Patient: sex F, age 86
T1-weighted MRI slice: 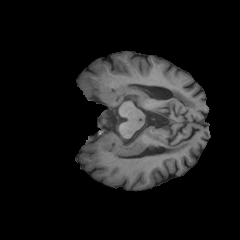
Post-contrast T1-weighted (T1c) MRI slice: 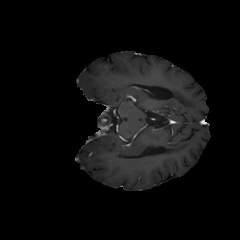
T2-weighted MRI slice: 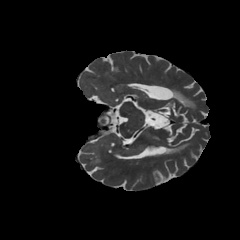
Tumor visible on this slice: no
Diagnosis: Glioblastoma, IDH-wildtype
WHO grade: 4